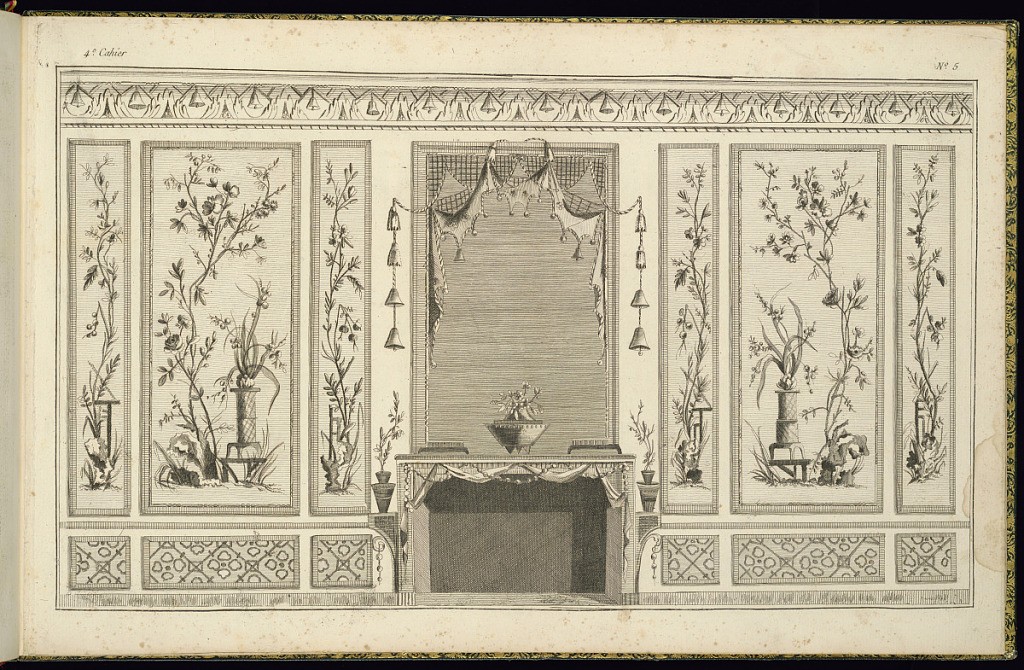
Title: Interior Wall Elevation with a Chimneypiece
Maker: Pierre Ranson, French, 1736–1786
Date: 1779–84
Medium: Etching and engraving on laid paper
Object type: Print
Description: A design for an interior wall featuring ornately painted panels with a central chimneypiece and overmantel mirror decorated with ‘'chinoiseries'' motifs (European decorative arts and architectural style inspired by fanciful ideas of China and East Asia). The panels feature flowering branches with leaves, vases, and rocks. The dado paneling is decorated with fretwork and large ‘'caillouté (pebble-effect) pattern. The frieze above features a repeating pattern of leaves and bells. The overmantel mirror is framed by a hanging drapery with tassels, bells, rosettes, and beads. A vase with flowers in the center of the mantel and two vases with branches with leaves on either side sitting on brackets stemming from the sides of the mantel. The front of the mantel is draped with festoons of fabric and pearls. The plate is numbered.